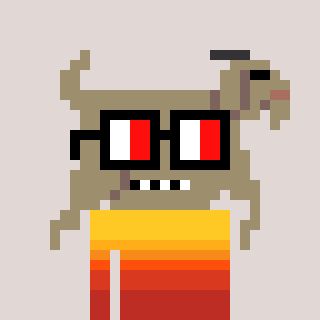
a pixel art character with square glasses with black frames and red eyes, a goat-shaped head and a slimegreen-colored body on a warm background